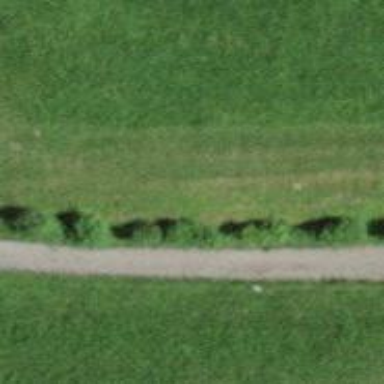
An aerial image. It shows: Shrub in its natural environment.